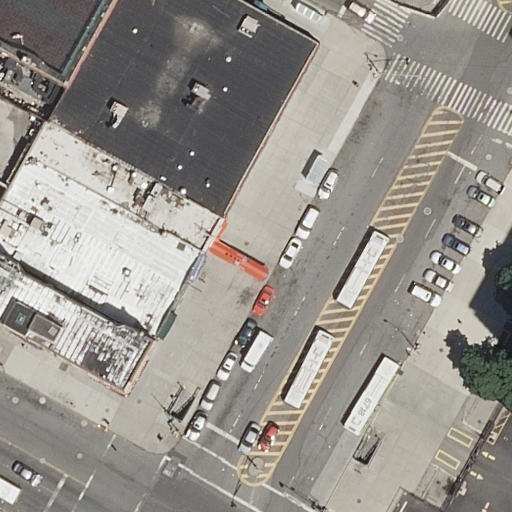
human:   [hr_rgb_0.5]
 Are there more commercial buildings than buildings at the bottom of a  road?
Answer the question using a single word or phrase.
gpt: no

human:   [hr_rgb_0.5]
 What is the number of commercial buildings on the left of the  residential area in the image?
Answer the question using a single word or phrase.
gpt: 0

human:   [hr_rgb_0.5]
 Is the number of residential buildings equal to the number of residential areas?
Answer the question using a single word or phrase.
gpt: no

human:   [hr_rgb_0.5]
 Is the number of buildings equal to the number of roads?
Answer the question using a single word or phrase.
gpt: no

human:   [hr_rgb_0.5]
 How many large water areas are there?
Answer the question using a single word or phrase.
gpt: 0

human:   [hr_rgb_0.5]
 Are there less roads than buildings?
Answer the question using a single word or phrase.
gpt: no

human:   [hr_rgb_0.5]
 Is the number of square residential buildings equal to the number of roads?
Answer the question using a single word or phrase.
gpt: no

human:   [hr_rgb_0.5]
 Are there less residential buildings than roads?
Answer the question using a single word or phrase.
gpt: yes

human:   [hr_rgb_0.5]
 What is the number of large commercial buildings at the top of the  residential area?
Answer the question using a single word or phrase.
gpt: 0

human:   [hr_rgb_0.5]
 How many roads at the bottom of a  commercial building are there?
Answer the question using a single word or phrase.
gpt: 0

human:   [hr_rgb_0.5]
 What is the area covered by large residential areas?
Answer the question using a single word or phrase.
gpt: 10264m2

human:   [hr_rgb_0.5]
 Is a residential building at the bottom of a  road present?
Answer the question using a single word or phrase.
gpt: yes

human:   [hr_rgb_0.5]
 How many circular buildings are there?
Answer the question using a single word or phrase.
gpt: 0

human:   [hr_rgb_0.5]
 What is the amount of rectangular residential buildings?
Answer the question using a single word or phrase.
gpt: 4

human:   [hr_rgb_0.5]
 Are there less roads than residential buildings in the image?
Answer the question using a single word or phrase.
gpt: no

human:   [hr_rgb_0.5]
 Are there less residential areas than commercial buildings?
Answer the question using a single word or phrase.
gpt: no

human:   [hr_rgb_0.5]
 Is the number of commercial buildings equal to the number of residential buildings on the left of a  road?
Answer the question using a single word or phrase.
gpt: no

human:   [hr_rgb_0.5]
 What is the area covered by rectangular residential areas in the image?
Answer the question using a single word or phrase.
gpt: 10264m2

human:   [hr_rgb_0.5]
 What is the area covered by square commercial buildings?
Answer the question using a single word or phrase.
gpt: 0m2

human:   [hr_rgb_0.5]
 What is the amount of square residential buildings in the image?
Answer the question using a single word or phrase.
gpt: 0

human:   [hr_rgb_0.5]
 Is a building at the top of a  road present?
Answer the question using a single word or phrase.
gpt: yes

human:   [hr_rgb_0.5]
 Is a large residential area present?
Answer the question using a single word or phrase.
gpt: yes

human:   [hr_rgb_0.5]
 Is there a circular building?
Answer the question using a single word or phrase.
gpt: no

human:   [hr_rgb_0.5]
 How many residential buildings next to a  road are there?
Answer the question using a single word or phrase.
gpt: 4

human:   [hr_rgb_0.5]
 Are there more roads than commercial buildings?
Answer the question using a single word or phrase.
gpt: yes

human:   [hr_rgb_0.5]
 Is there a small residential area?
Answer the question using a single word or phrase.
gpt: no

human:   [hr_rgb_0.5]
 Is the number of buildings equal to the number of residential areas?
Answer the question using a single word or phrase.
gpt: no

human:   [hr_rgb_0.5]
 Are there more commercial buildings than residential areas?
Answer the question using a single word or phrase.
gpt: no

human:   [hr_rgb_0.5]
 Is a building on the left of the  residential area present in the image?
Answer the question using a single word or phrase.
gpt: yes

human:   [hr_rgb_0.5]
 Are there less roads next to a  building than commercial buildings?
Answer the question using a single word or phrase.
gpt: no

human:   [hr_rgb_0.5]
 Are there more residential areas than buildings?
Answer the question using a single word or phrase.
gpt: no

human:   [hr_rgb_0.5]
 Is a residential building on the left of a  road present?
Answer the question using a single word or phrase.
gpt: yes

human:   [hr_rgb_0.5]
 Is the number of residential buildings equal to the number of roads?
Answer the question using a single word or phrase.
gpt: no

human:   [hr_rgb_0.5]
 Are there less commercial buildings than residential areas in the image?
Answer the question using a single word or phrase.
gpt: yes

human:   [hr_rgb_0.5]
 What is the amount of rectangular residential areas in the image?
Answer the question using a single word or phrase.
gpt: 1

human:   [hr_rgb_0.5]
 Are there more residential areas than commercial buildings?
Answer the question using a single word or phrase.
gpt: yes